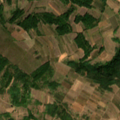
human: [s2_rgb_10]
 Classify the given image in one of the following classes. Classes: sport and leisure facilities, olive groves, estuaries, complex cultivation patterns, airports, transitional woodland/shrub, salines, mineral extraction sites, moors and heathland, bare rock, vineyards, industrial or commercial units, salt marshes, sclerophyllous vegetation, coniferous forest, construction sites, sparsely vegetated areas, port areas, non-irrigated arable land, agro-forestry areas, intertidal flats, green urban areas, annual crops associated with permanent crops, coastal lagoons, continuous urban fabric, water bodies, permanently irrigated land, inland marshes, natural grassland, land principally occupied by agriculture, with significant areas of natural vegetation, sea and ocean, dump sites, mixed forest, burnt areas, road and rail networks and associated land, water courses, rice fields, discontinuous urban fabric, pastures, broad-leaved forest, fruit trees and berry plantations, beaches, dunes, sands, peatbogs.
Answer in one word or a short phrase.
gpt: fruit trees and berry plantations, complex cultivation patterns, land principally occupied by agriculture, with significant areas of natural vegetation, broad-leaved forest, transitional woodland/shrub